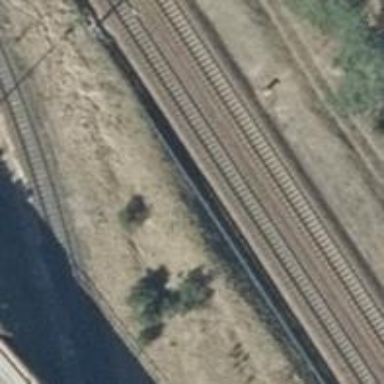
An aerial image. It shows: Railway signal.